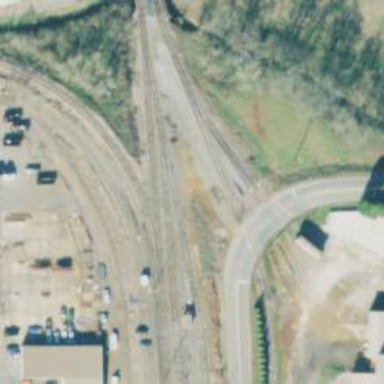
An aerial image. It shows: Wedge is used for the railway derail.